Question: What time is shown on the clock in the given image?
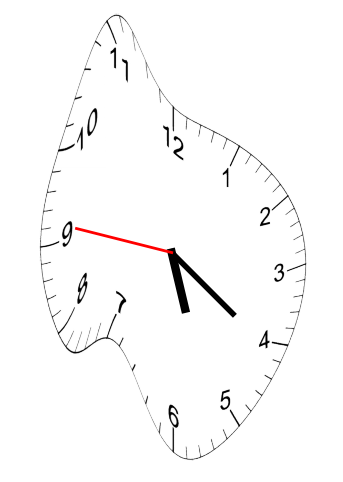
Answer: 05:20:46